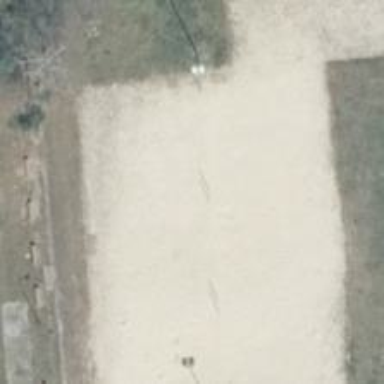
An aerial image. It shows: Beach volleyball pitch with fine gravel surface.